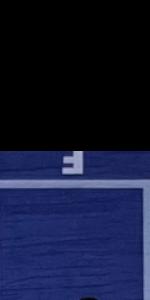
Label: Empty